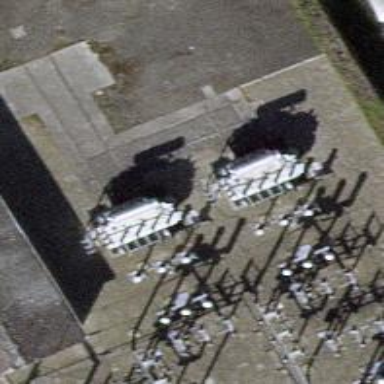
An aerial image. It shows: Outdoor transformer.